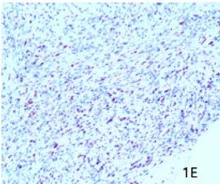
(E) Immunohistochemistry results showing the expression of MyoD1.
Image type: pathology (immunostaining)